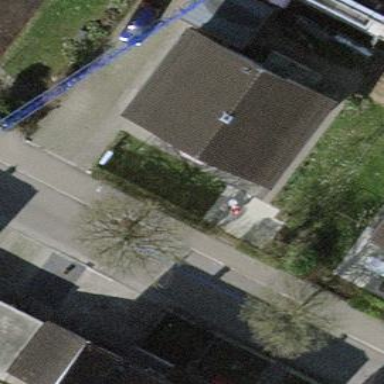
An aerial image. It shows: Detached building.